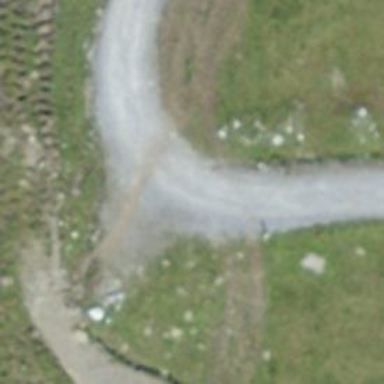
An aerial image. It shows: Advanced gravel track with grade 2 surface.